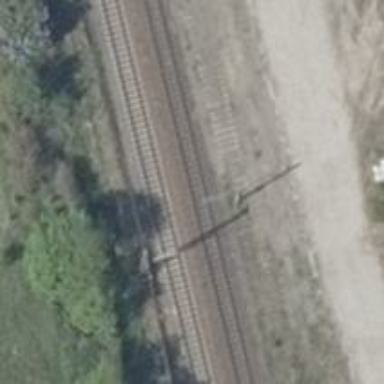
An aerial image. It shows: Milestone along the railway track with catenary mast.